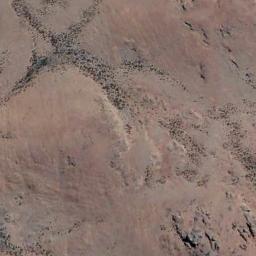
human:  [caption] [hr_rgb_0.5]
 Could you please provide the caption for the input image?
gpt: There are some ravines in this desert .

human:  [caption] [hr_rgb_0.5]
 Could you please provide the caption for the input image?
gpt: The desert has brown sand and many sparse vegetation .

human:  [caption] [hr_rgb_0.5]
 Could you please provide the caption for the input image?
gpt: This is a yellow desert with massive texture .

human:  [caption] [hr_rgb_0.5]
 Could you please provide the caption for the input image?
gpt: There are white desert with lines of bare land .

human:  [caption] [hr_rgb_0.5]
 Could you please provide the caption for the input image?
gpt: A brown desert covered with bare land and some bushes .